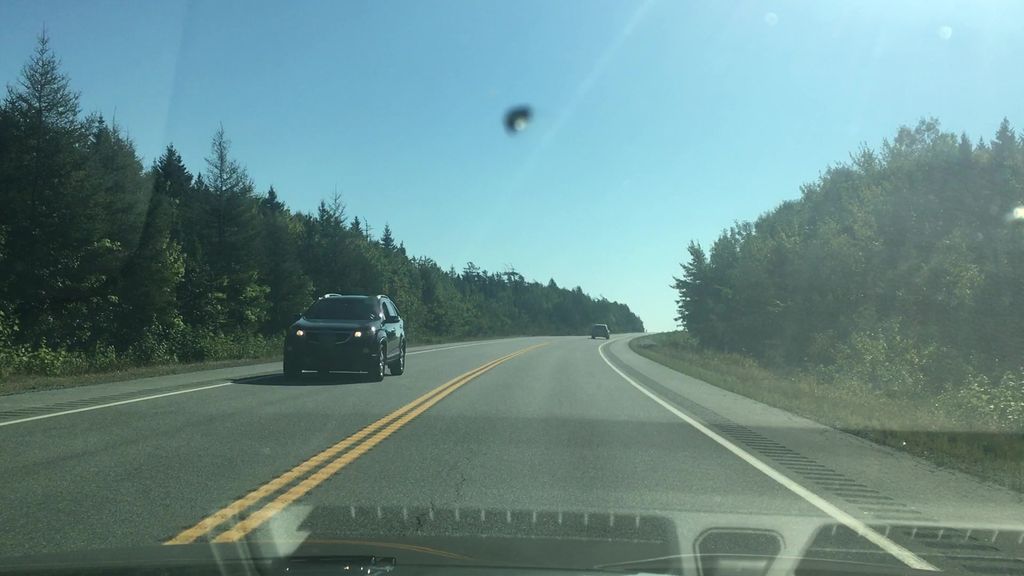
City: halifax